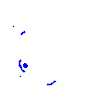
Particle: pion